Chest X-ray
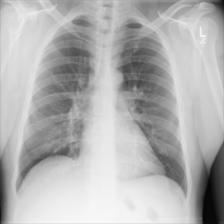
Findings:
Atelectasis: negative
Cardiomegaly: negative
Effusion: negative
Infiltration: negative
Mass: negative
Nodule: negative
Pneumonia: negative
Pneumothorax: negative
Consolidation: negative
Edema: negative
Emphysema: negative
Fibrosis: negative
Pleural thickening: negative
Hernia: negative